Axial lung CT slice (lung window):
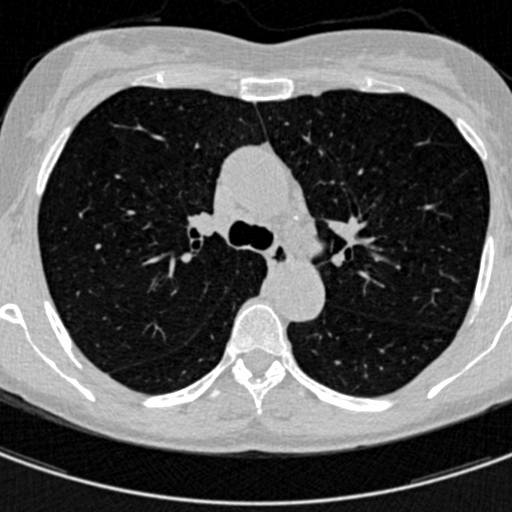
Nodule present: no